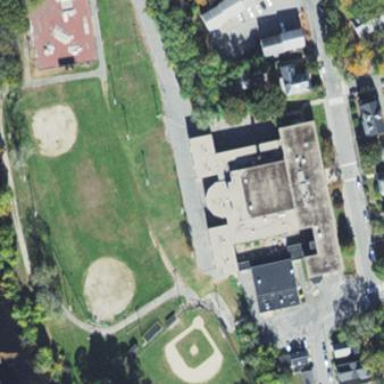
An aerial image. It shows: School located near recreation ground.